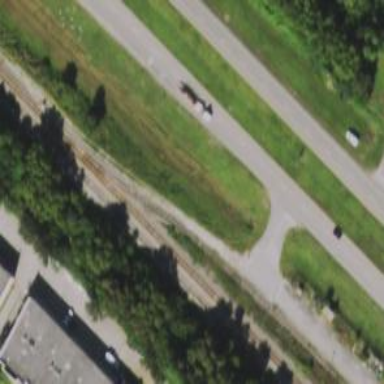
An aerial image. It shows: Railway siding with rails.